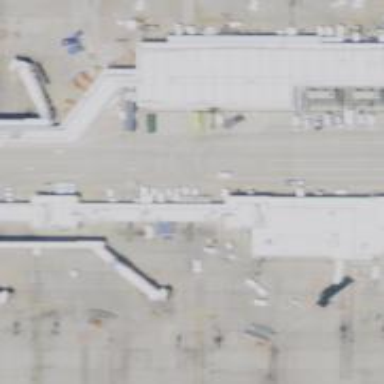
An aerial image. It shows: Airport gate.